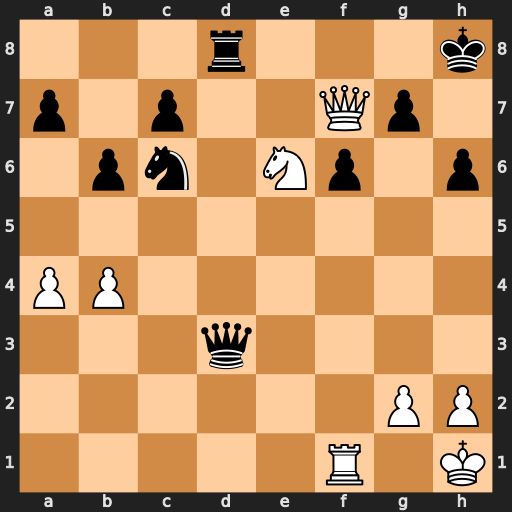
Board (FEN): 3r3k/p1p2Qp1/1pn1Np1p/8/PP6/3q4/6PP/5R1K
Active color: w
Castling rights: -
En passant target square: -
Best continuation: Qxg7#